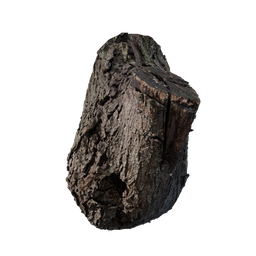
Label: nature